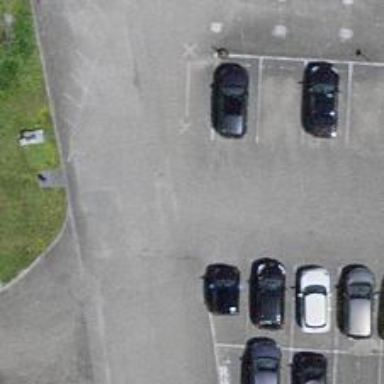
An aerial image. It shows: Parking aisle designated as service road.